Question: I am trying to make like a audio spectrum visualizer something like this:

I already have the AAC player that connects to an audio stream and plays the music. How can I now add this visualization component?
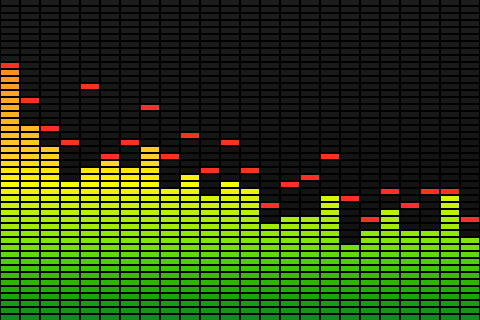
Answer: If you mean by audio spectrum the frequency spectrum you could take these steps:
- - -